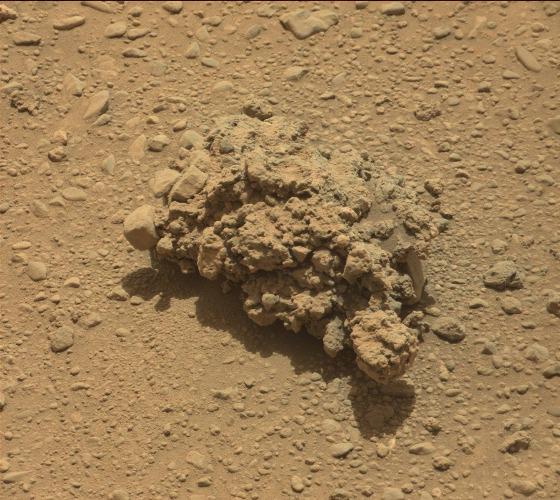
Terrain classes present: Gravel / Sand / Soil, Rock, Shadow